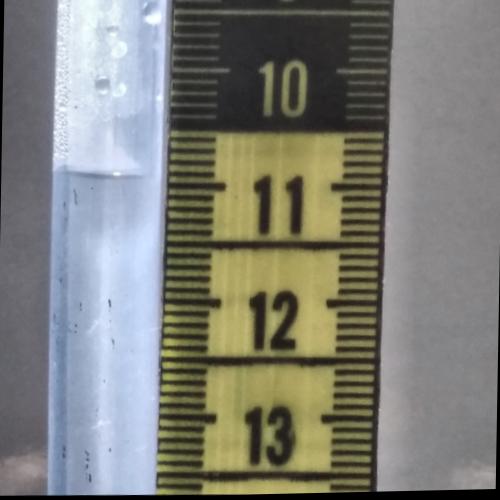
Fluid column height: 10.9 cm